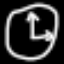
Label: clock